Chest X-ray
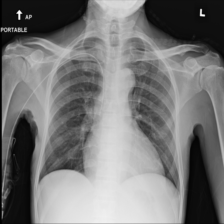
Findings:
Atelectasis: negative
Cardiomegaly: negative
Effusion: negative
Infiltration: negative
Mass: negative
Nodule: negative
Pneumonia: negative
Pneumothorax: negative
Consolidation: negative
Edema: negative
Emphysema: negative
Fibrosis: negative
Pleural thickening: negative
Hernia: negative